Question: I have a PHP web application where I am trying to retrieve two columns from a table, the Date and Attendance with a value of 0 (Present) or 1 (Absent).

I'm using this code to retrieve these values that only lie on a weekday and the user logged into the session into the '$row' variable:
'''
SELECT Date, Att_Type FROM Attendance WHERE (ID=$ID) AND (WEEKDAY(Date) BETWEEN 0 AND 4 AND WEEK(Date) = WEEK(now()))
'''
Now what I want to do is take all the records of Monday (using Weekday value) and calculate the % of how many of those records for that one day has a 0 or 1. This would be repeated for everyday to today's day.
So for example, today is Thursday; Monday has 5 attendance logs of 0,1,0,1,1 so the % Present is 40% and Absent is 60% and so on for Tuesday, Wednesday, and Thursday , else 0%.
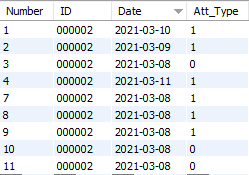
Answer: Barmar already answered this, I just write the full SQL.
'''
SELECT WEEKDAY(Date) AS weekday,
100 * SUM(Att_Type) / COUNT(Att_Type) AS percentage
FROM Attendance
WHERE ID=$ID
AND WEEK(Date) = WEEK(NOW())
GROUP BY WEEKDAY(Date)
'''
This will get you percentage of all weekdays from 0 to 6, you can pick only 0 - 4 from the result.